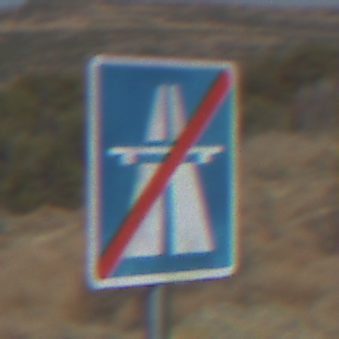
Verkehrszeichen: EndeAutbahn
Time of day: Midday
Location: Outdoor (Nature)
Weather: Clear
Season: NotSpecified
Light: Natural